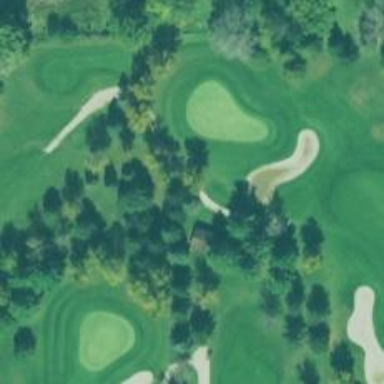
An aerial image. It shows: Pathway for golfing.